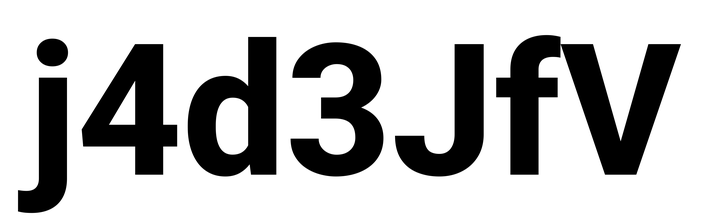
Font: Roboto_ExtraBold